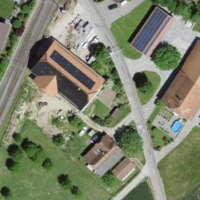
EUNIS habitat code: 55
Species observed at this site:
Aegopodium podagraria